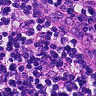
Metastatic tissue present: no